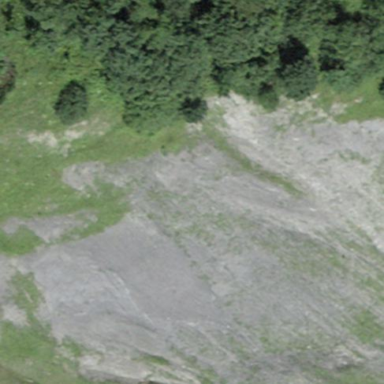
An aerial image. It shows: Natural scree.